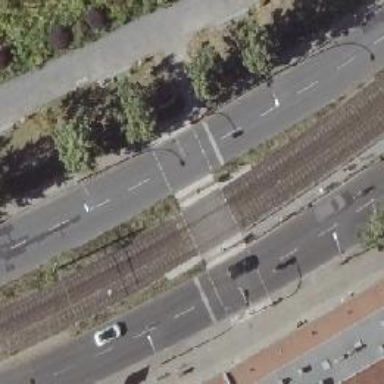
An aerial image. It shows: Footway that serves as traffic island.